Question: I understand that this is a problem with many others and that this question has been asked before, but no matter what, . In other situations, they get it eventually, but I've tried different versions of XAMPP and WAMP constantly and nothing works. Here's some things that I know:
- . I'm using the default "test" pages that each program includes. This also means that they're not using the short PHP tags and they are PHP file types.- . I've had a problem in the past where it stayed yellow/orange, but I got it to go green. I also tried putting WAMP online, but that didn't make a difference.- . I changed Skype's settings to not use port 80. I also changed Apache's listening port to 81 , but no change.- .- Windows 7 64-Bit. (I've tried both 32-bit and 64-bit WAMP)- . So it must not be something wrong with computer?-

I'm not sure what that means, but since a default file is named "testmysql.php" in the "www" folder, this is odd.
If you have any questions, just leave a comment. I'm sure that if this problem gets solved, then any situation that anyone else has can look here and find a solution. Thanks for your help in advance.
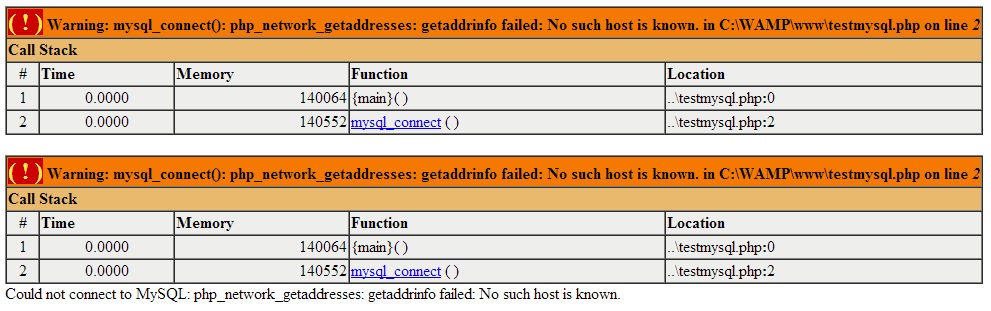
Answer: Well, I didn't think I'd be able to come up with a solution, but this "kinda" works. Here's the thing:
I'm using now, and I create a PHP file of my own (with '<?php echo "It works!"; ?>') and put it in the "htdocs" folder. When I double click on the file, it shows raw PHP code. However, if I type "", it works fine.
Now I'm not sure if the same thing works with WAMP because I uninstalled that before finding a solution. I find it a bit frustrating that I have to type location of the file in the address bar to get it started, but once I do, the links to other pages work fine.
I hope you found this useful, guys. If you have a solution to allow the PHP to run when double clicking on the file in the "htdocs" folder, go ahead, I don't mind changing correct answers :)